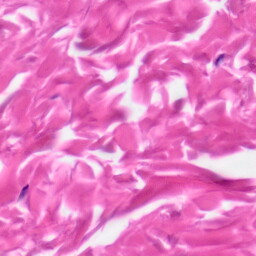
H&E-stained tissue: Skin